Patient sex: M
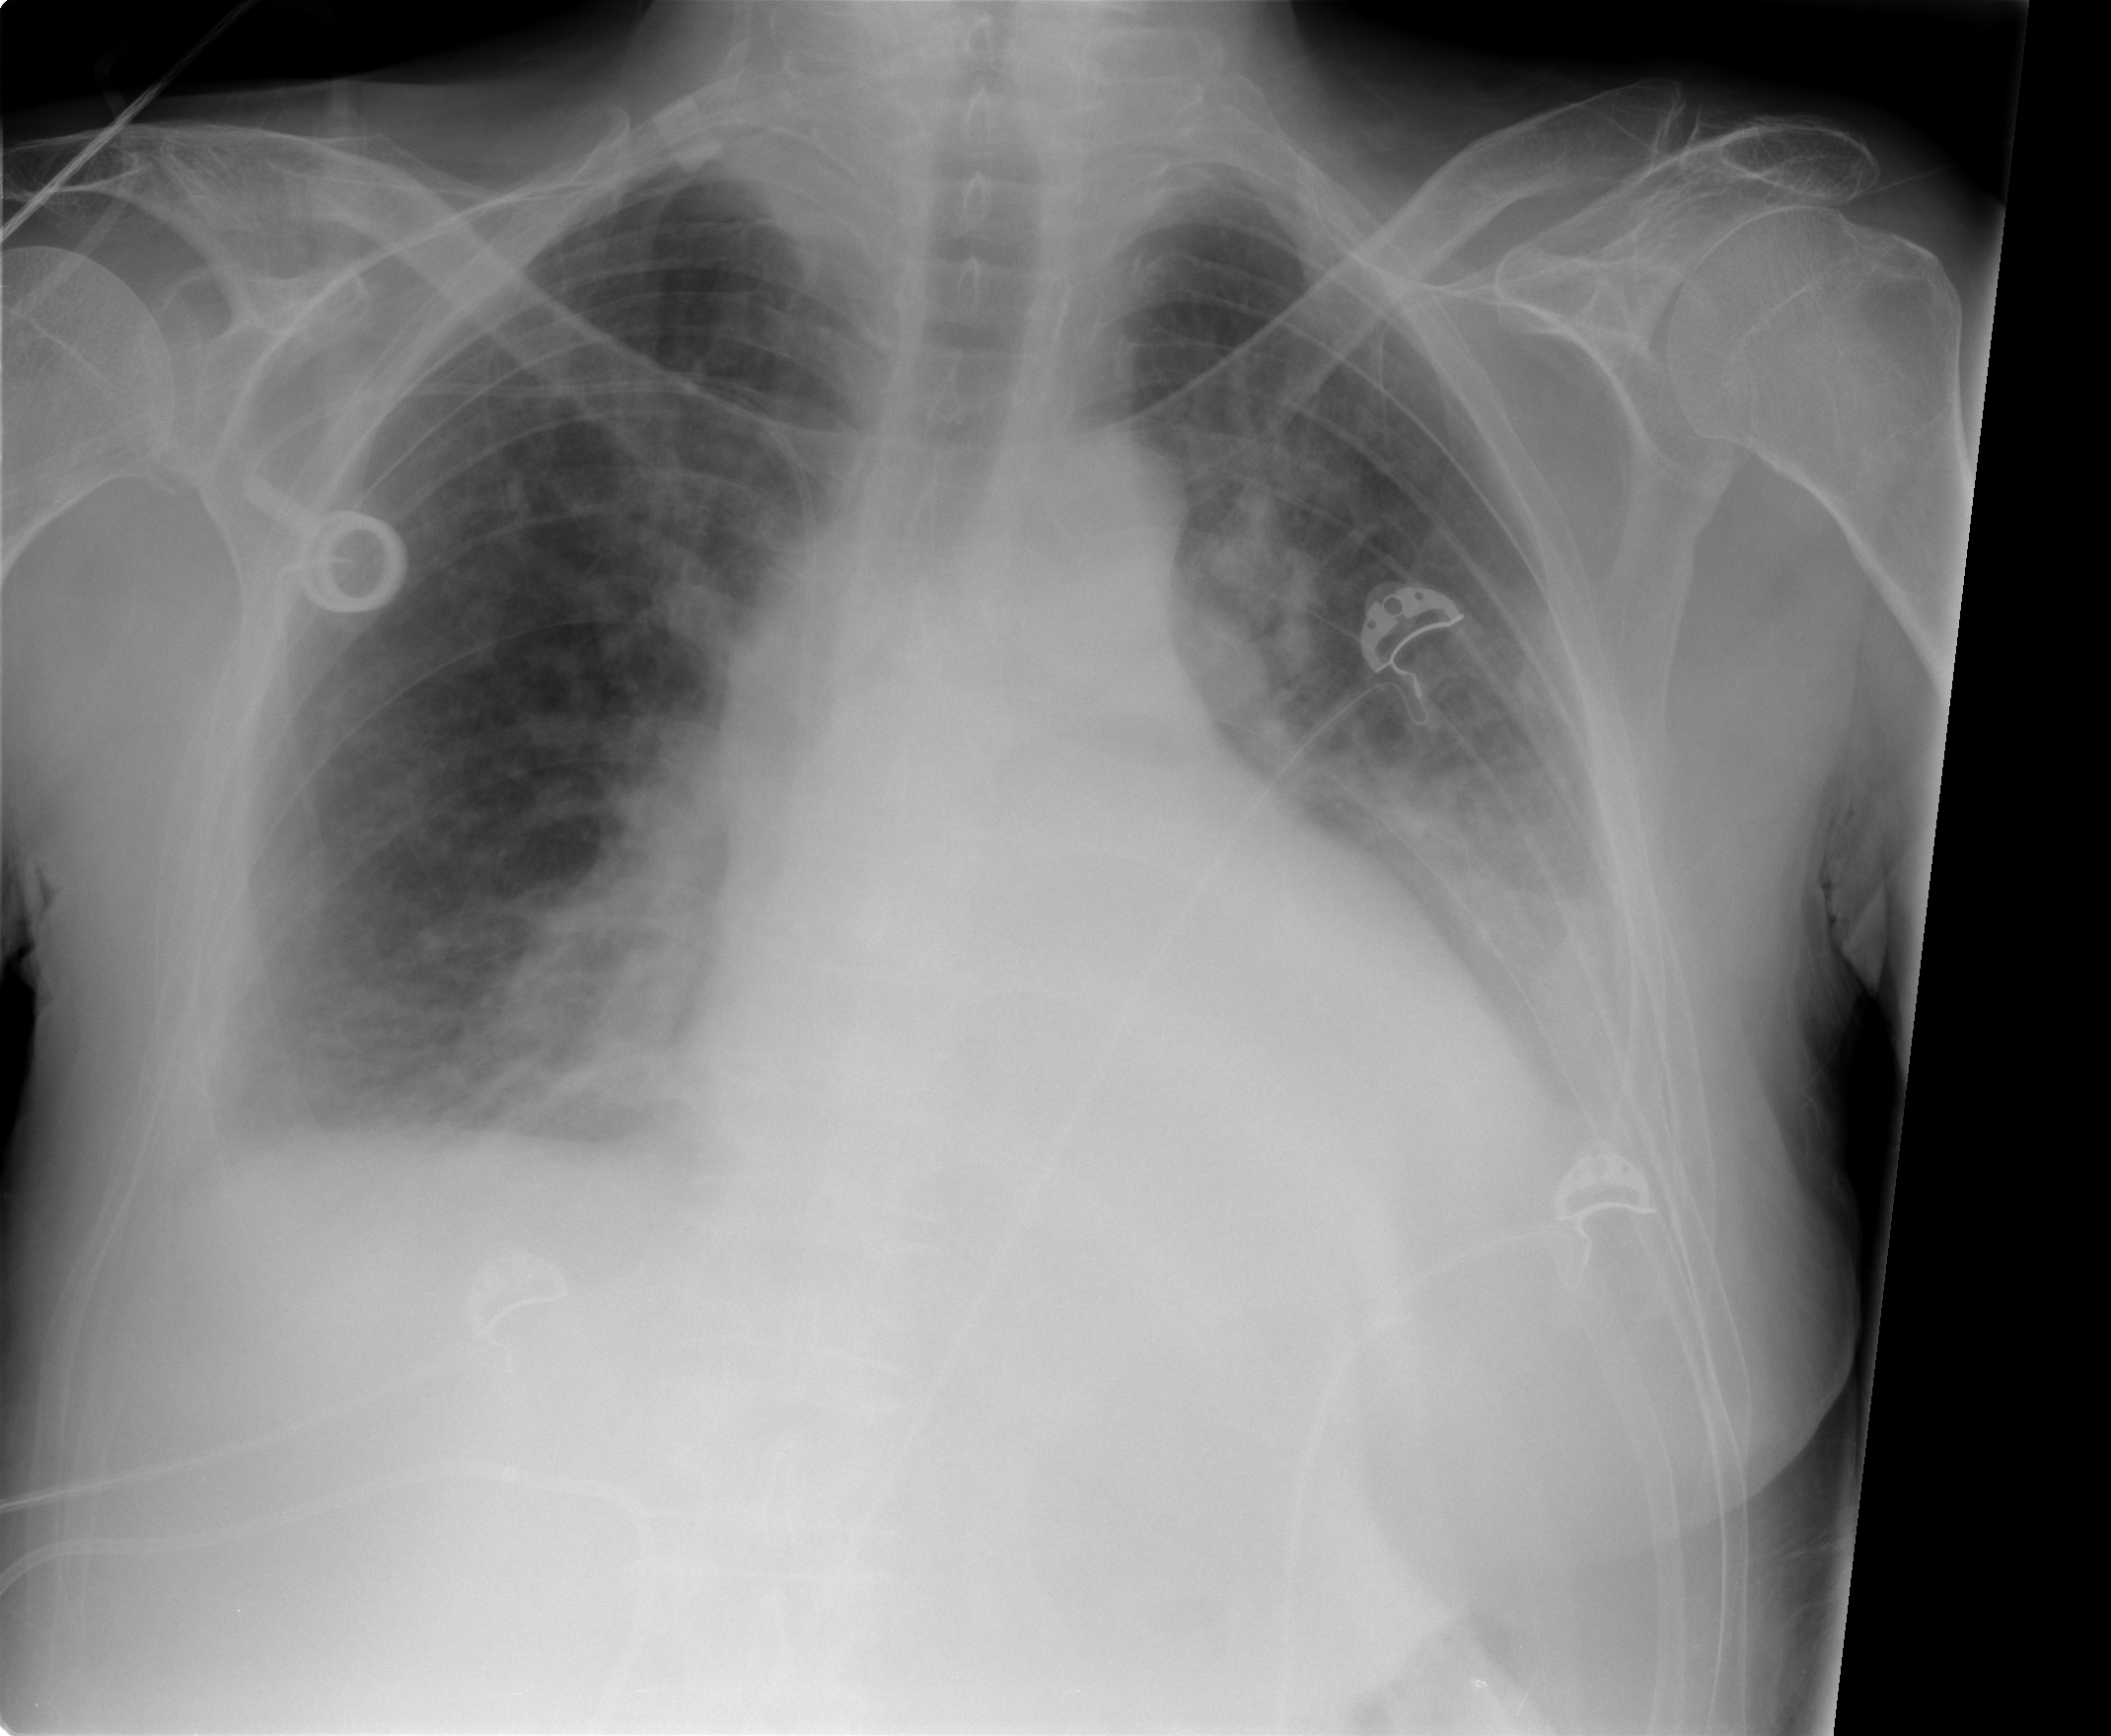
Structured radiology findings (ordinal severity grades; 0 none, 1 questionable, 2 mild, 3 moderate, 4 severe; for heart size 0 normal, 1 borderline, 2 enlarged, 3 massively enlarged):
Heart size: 2
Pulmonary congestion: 2
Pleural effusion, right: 2
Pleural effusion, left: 2
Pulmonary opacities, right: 1
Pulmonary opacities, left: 2
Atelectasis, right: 0
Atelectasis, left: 2